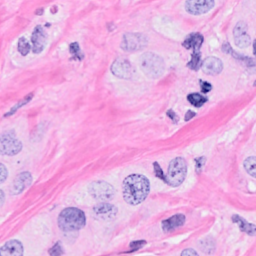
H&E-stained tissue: Breast